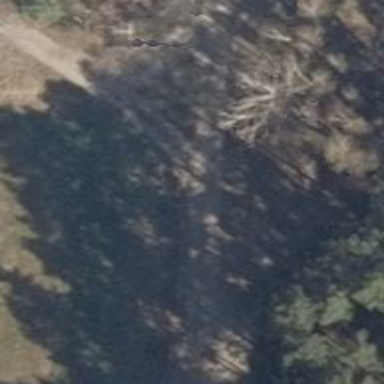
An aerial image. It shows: Sandy track road with grade 4 track type.